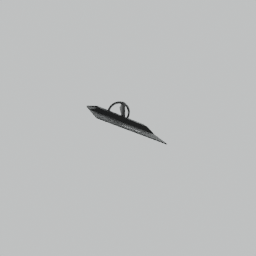
Label: electronics